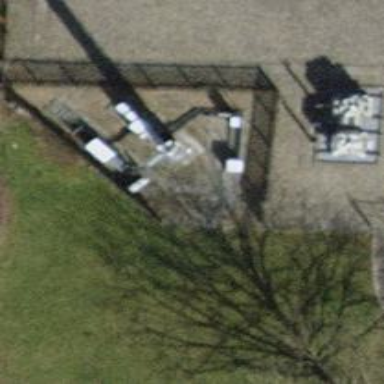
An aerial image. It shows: Communication mast tower.